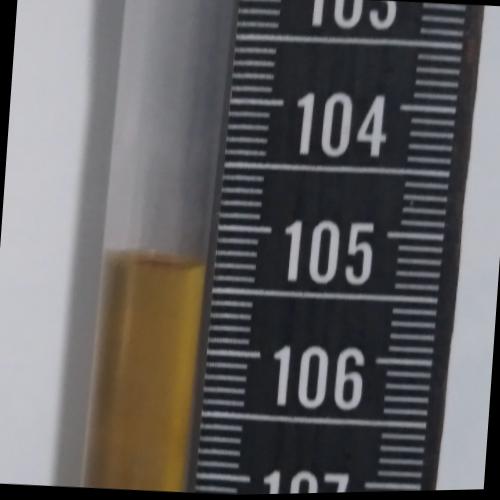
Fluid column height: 105.3 cm